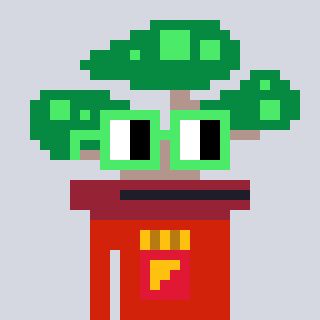
a pixel art character with square light green glasses, a bonsai-shaped head and a red-colored body on a cool background